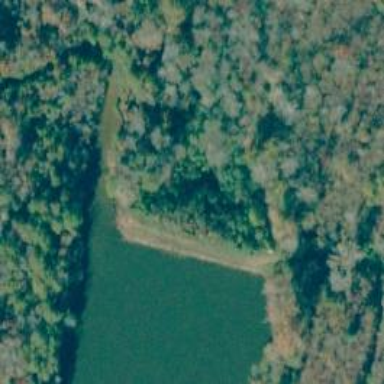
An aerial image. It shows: Reservoir area.